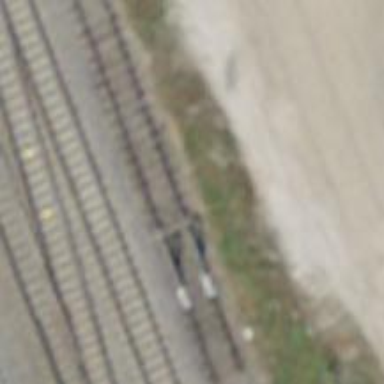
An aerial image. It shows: Railway buffer stop.